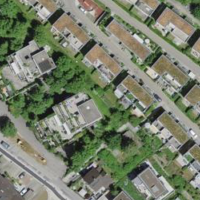
EUNIS habitat code: 54
Species observed at this site:
Acer campestre